You are looking at the short-time Fourier spectrogram of a bearing's acceleration signal. Determine the bearing's health state. Answer with exactly one of: normal, inner_race, outer_race, ball.
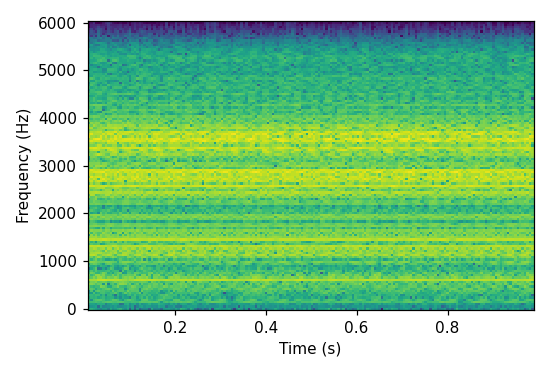
Answer: inner_race